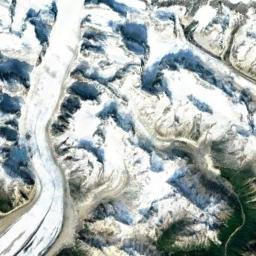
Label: snowberg